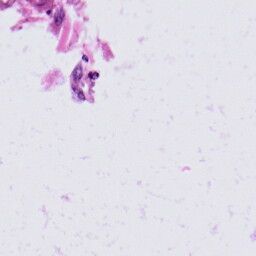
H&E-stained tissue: Skin